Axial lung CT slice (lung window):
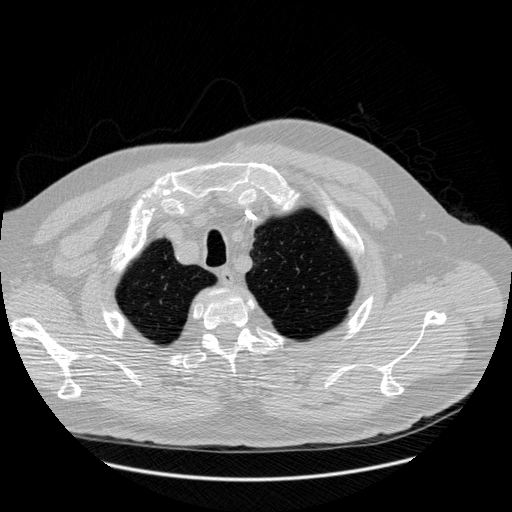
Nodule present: no